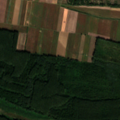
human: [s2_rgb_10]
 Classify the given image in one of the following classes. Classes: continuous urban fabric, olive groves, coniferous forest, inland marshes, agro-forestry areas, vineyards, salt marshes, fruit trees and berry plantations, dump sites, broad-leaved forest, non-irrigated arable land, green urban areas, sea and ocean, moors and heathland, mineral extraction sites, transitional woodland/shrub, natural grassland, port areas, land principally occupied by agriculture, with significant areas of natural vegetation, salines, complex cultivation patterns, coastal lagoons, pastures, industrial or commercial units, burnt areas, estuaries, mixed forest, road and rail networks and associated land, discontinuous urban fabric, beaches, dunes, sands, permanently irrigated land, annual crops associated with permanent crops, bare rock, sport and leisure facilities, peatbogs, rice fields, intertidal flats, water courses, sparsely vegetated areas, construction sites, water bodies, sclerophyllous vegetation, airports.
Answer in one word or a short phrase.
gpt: non-irrigated arable land, broad-leaved forest, transitional woodland/shrub, inland marshes